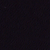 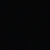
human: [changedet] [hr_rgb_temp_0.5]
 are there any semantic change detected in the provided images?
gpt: There is no difference.